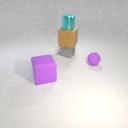
large purple rubber cube in front of small gray rubber cube